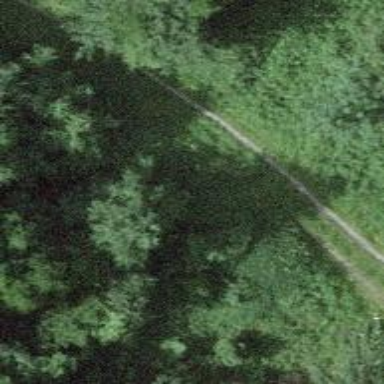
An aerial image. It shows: Dirt path.